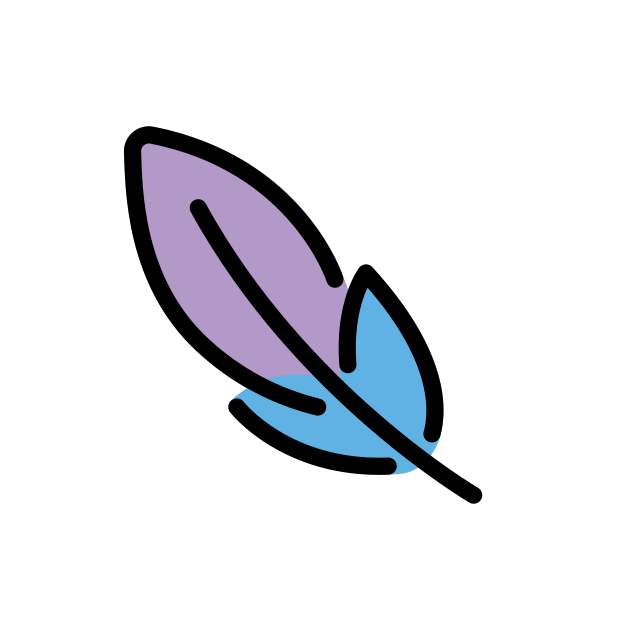
Emoji: 🪶
Name: feather
Unicode: 0x1fab6